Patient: sex M, age 72
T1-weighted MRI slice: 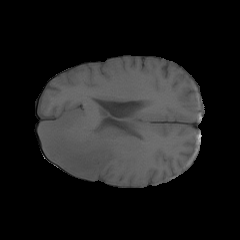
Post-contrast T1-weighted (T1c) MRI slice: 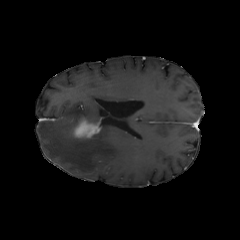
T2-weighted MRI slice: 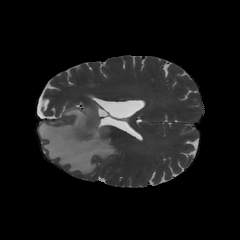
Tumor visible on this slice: yes
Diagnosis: Glioblastoma, IDH-wildtype
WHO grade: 4